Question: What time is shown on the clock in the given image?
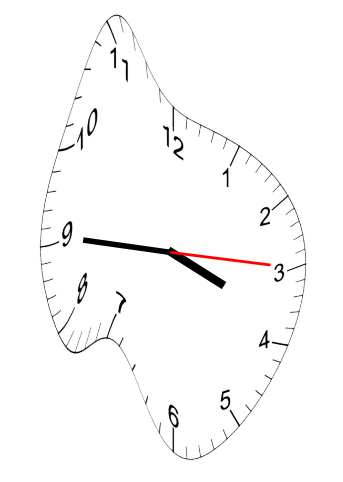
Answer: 03:45:15